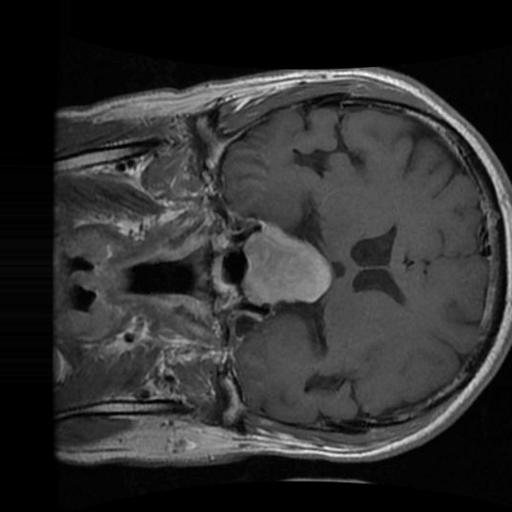
Label: brain_tumor